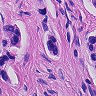
Metastatic tissue present: yes